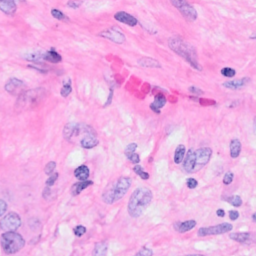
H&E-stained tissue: Breast